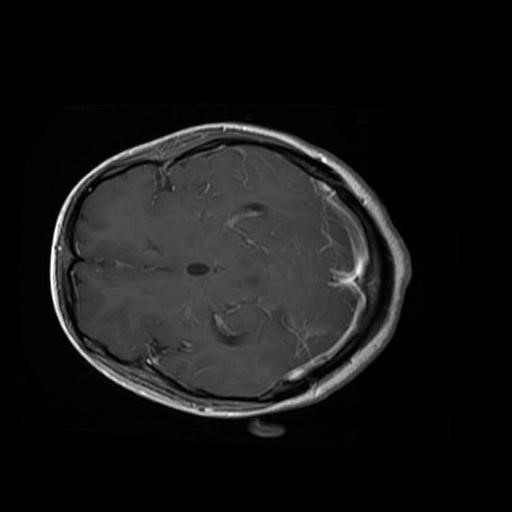
Label: brain_glioma